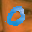
Label: 0